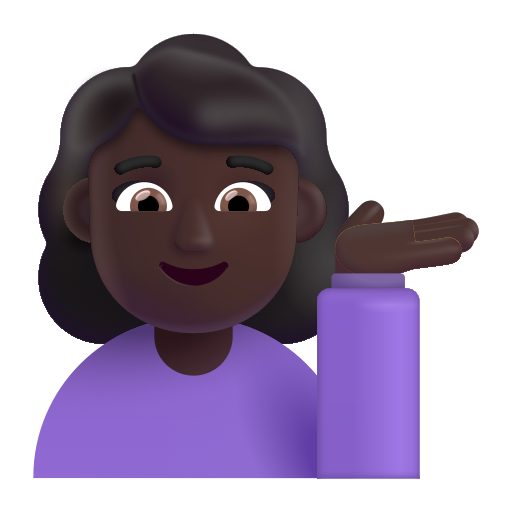
woman tipping hand color dark